Question: It seems that I searched for information from various sources over google to solve my problem, but I am still in trouble.
To clarify my problem I will give you as much information as I can.
I am using NetBeans IDE 7.3.1 and Spring 3.1.1.
### What I have now:
I created 6 classes and 1 xml file.
These classes are working fine (because these classes are based from book which I am currently reading).
I suppose something is wrong with my jar files (maybe somthing is wrong with versions compatibility or something (idk, i am new in this scope)).
'''
<?xml version="1.0" encoding="UTF-8"?>
<beans xmlns="http://www.springframework.org/schema/beans"
xmlns:xsi="http://www.w3.org/2001/XMLSchema-instance"
xmlns:aop="http://www.springframework.org/schema/aop"
xsi:schemaLocation="http://www.springframework.org/schema/beans
http://www.springframework.org/schema/beans/spring-beans-3.0.xsd
**http://www.springframework.org/schema/aop
http://www.springframework.org/schema/aop/spring-aop-3.0.xsd">**
<bean id="knight" class="castle.BraveKnight">
<constructor-arg ref = "quest"/>
</bean>
<bean id="quest"
class="castle.SlayedDragonQuest"/>
<bean id="mistreal"
class="castle.Mistreal"/>
<aop:config>
<aop:aspect ref="mistreal">
<aop:pointcut id="embark"
expression="execution(* *.embarkQuest(..))" />
<aop:before pointcut-ref="embark"
method="singBeforeQuest"/>
<aop:after pointcut-ref="embark"
method="signAfterQuest"/>
</aop:aspect>
</aop:config>
</beans>
'''
After compiling my code, I am getting this:
Exception in thread "main" org.springframework.beans.factory.BeanDefinitionStoreException: Unexpected exception parsing XML document from class path resource [knight.xml]; nested exception is java.lang.NoClassDefFoundError: org/aopalliance/aop/Advice
I added jars to my project like this:

Can anyone give me some information. (I read related resources but result is the same).
Thank you
I added now I am getting this:
Exception in thread "main" org.springframework.beans.factory.BeanCreationException: Error creating bean with name 'knight' defined in class path resource [knight.xml]: BeanPostProcessor before instantiation of bean failed; nested exception is org.springframework.beans.factory.BeanCreationException: Error creating bean with name 'org.springframework.aop.aspectj.AspectJPointcutAdvisor#1': Cannot create inner bean '(inner bean)' of type [org.springframework.aop.aspectj.AspectJAfterAdvice] while setting constructor argument; nested exception is org.springframework.beans.factory.BeanCreationException: Error creating bean with name '(inner bean)#2': Cannot create inner bean '(inner bean)' of type [org.springframework.aop.config.MethodLocatingFactoryBean] while setting constructor argument; nested exception is org.springframework.beans.factory.BeanCreationException: Error creating bean with name '(inner bean)#2': Initialization of bean failed; nested exception is java.lang.IllegalArgumentException: Unable to locate method [signAfterQuest] on bean [mistreal]
at org.springframework.beans.factory.support.AbstractAutowireCapableBeanFactory.createBean(AbstractAutowireCapableBeanFactory.java:452)
at org.springframework.beans.factory.support.AbstractBeanFactory$1.getObject(AbstractBeanFactory.java:294)
'''
package castle;
public class Mistreal {
public void singBeforeQuest(){
System.out.println("Singing before quest");
}
public void singAfterQuest(){
System.out.println("Singing after quest");
}
}
'''
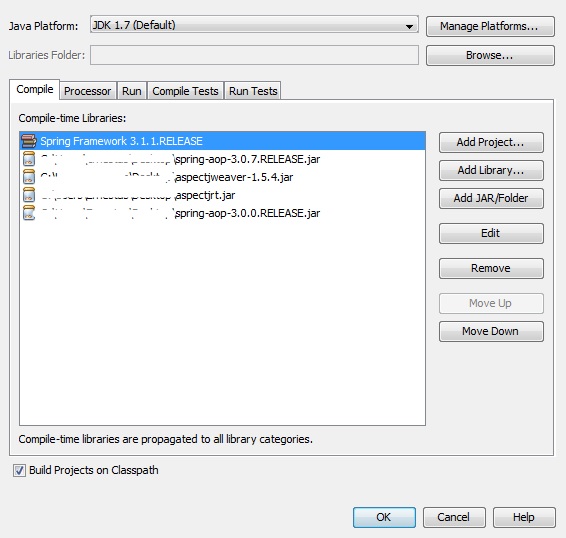
Answer: Yes, you need the 'aopalliance' library which contains, among others, the 'org.aopalliance.aop.Advice' class. You can get it for maven (or download the jar), <URL>.
If you are using Maven, then 'spring-aop' should bring it in, since <URL> manually to your classpath/build path.
As others have noted, use a single 'spring-aop' jar.
You have a typo
'''
<aop:after pointcut-ref="embark"
method="signAfterQuest"/>
'''
In the above pointcut, you use 'signAfterQuest' but your method is called
'''
public void singAfterQuest(){
System.out.println("Singing after quest");
}
'''
'singAfterQuest'. The hint is in the logs
'''
Unable to locate method [signAfterQuest] on bean [mistreal] at
'''
For the new error, Spring, by default, uses JDK proxies, but those only work on interfaces. You therefore cannot inject a Proxy into a variable of a 'class' type. Instead you will need to use CGLIB proxies with this change to your XML configuration
'''
<aop:config proxy-target-class="true">
'''
This will also require you add CGLIB and related libraries to your classpath. More details in related answers like <URL>.